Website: macys
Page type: gifting
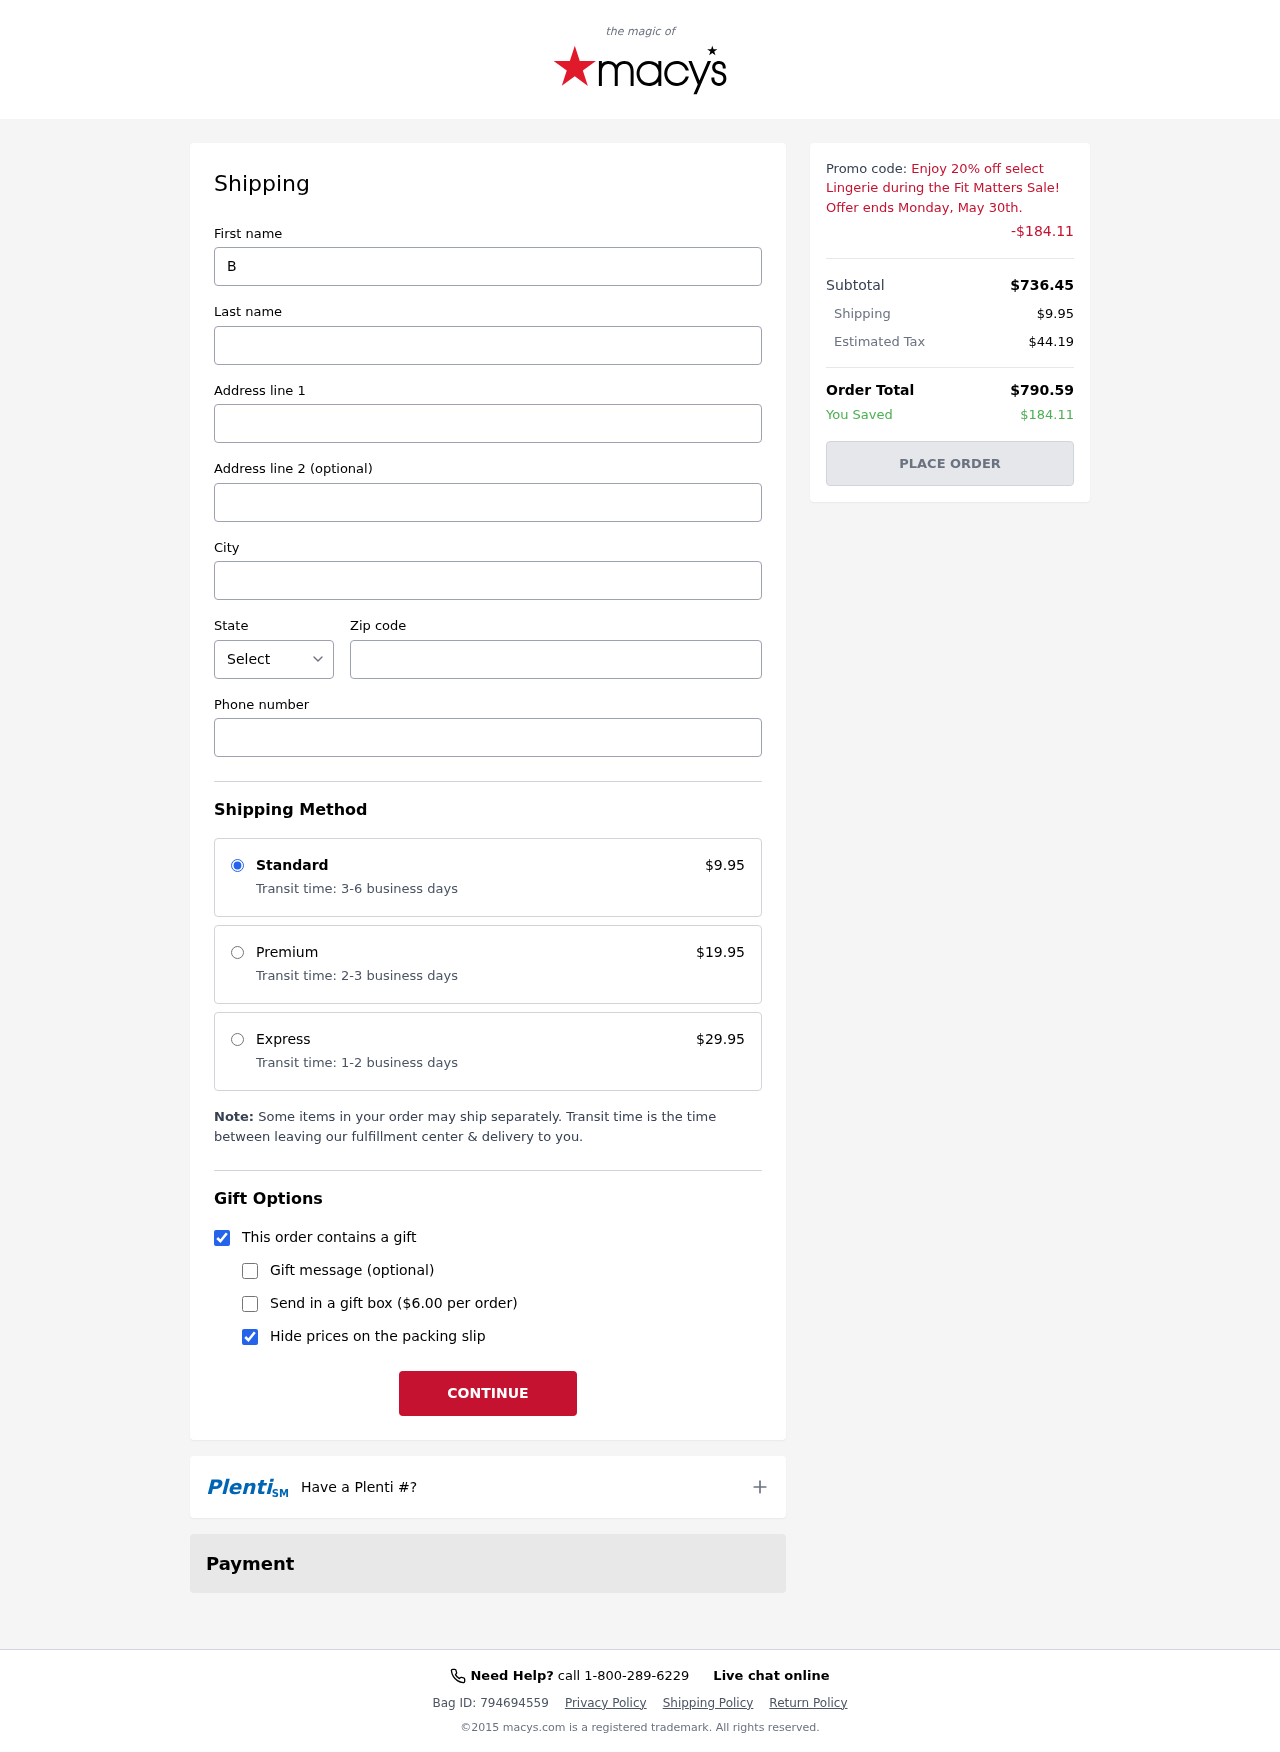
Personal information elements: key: PII_CITY
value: Brucefort
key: PII_FIRSTNAME
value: Beth
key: PII_LASTNAME
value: King
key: PII_PHONE
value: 2369570053
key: PII_POSTCODE
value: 83980
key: PII_STATE_ABBR
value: SC
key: PII_STREET
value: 98947 Johnson Mission
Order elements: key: ORDER_SHIPPING_COST
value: $9.95
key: ORDER_DISCOUNT
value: -$184.11
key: ORDER_SUBTOTAL
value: $736.45
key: ORDER_TAX
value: $44.19
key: ORDER_TOTAL
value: $790.59
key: ORDER_SAVINGS
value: $184.11